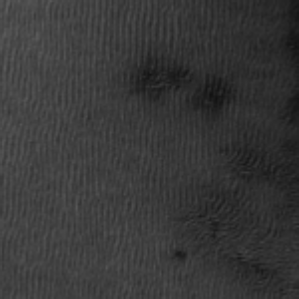
Label: frost